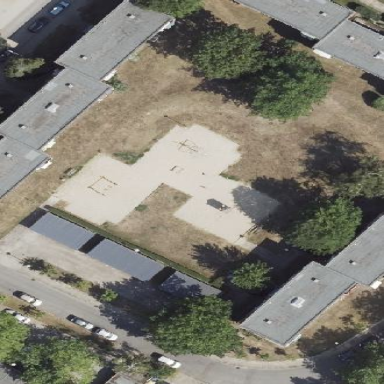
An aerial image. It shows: Playground with sandpit.